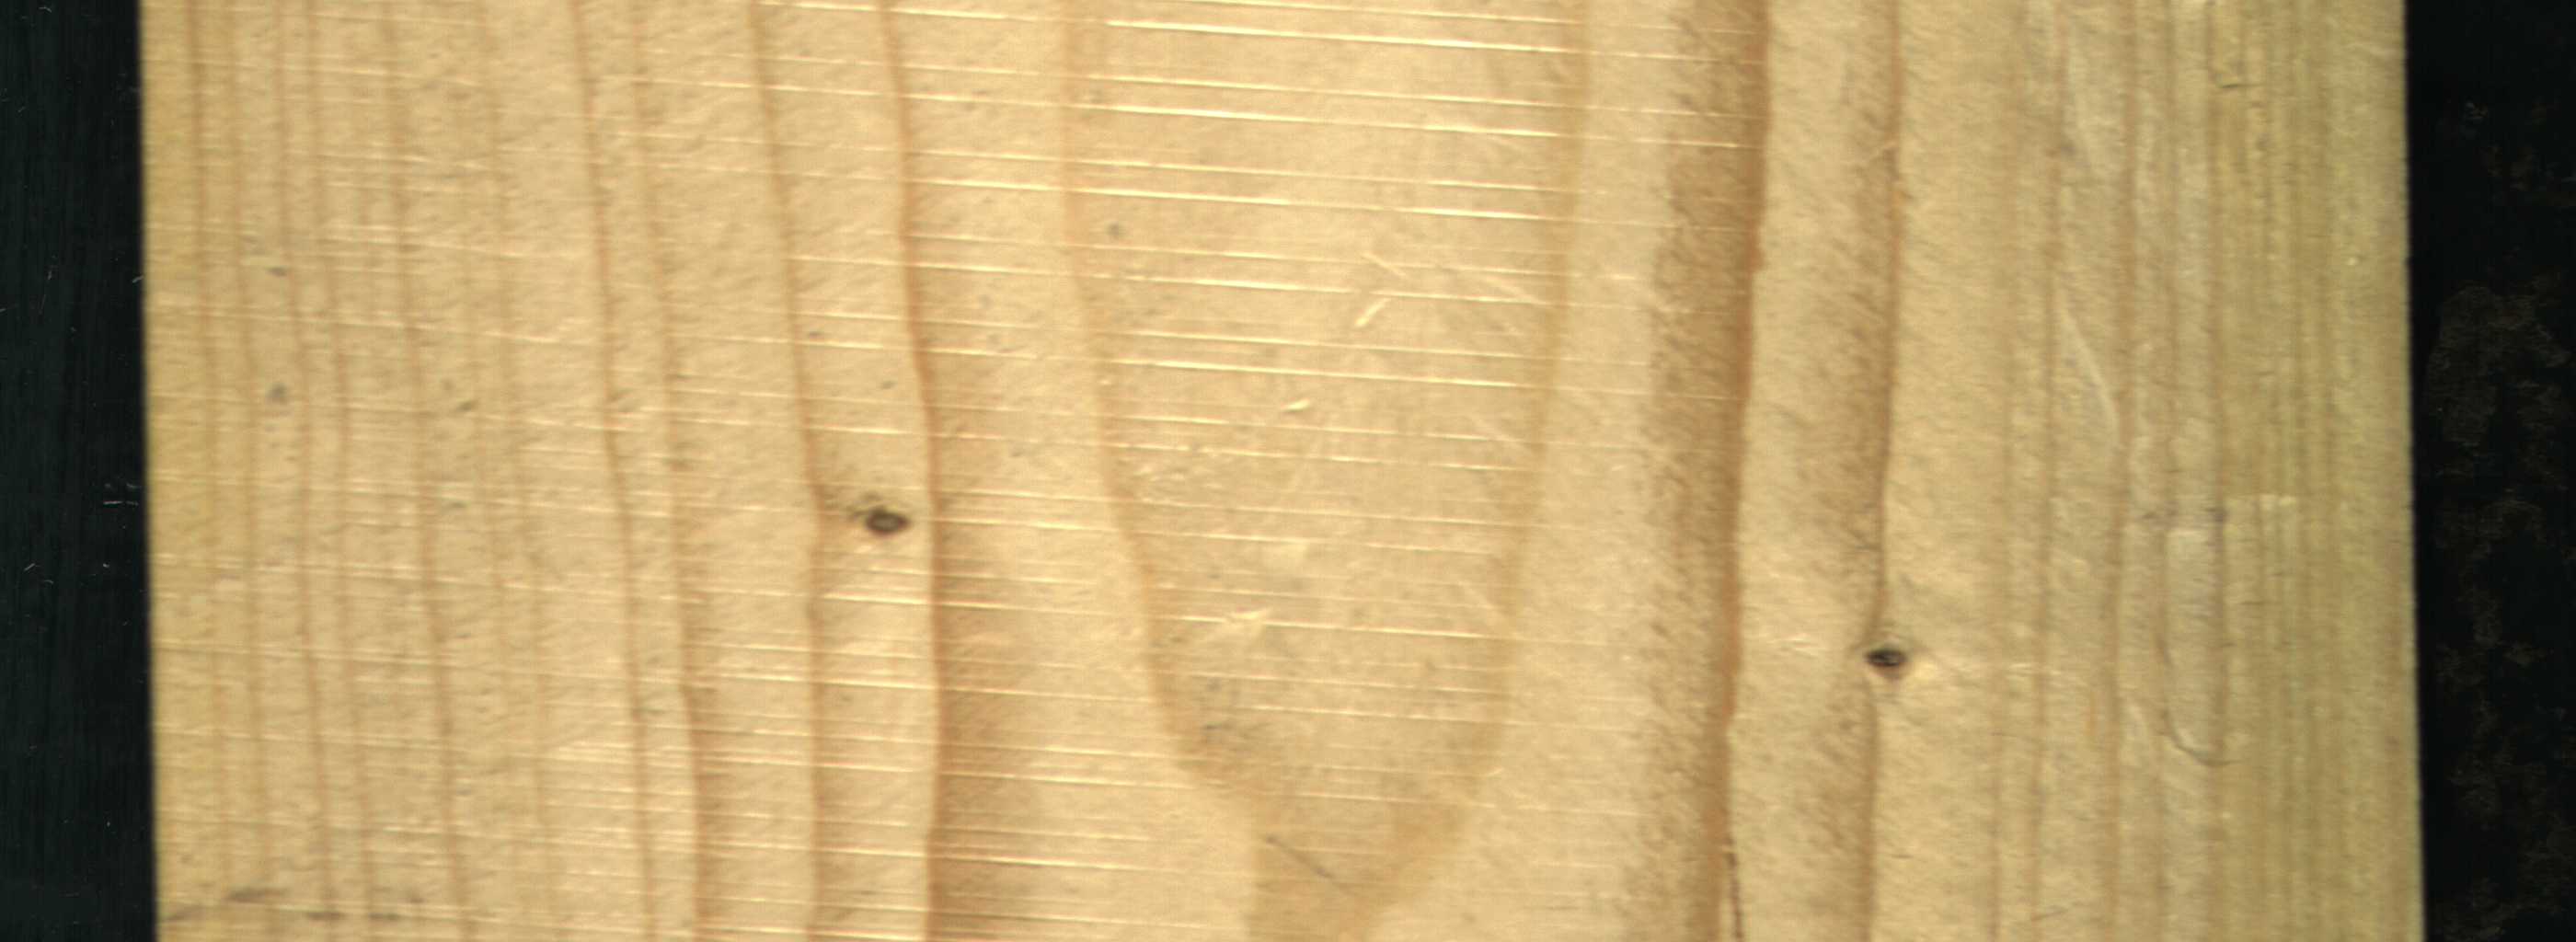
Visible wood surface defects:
Dead_Knot
Live_Knot